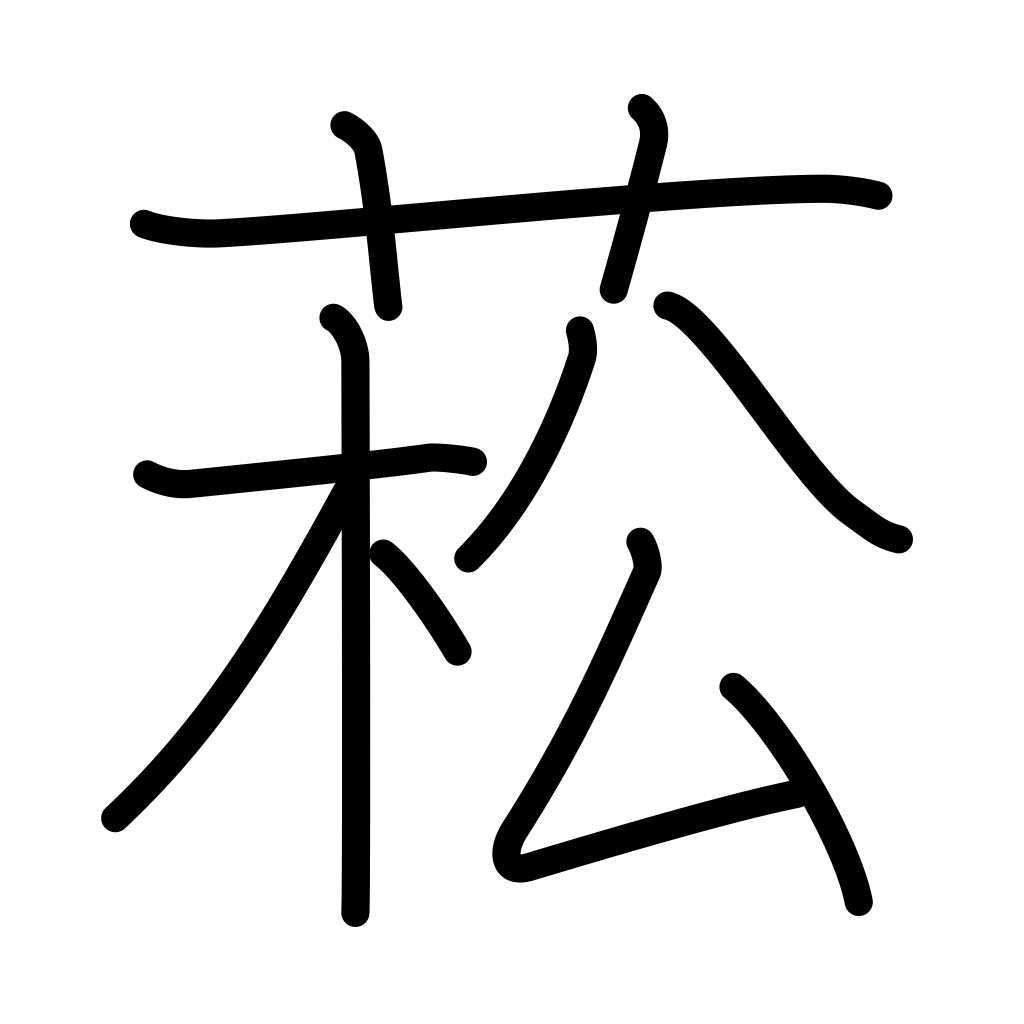
Meaning: type of rape plant